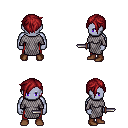
a pixel art fantasy rpg character, male body template, dark elf, purple skin, chain mail, red pants, brunette pixie cut hairstyle, brown shoes, dagger, four views (front, back, left, right), 2x2 character sprite sheet, small pixel art, hard edges, no anti-aliasing